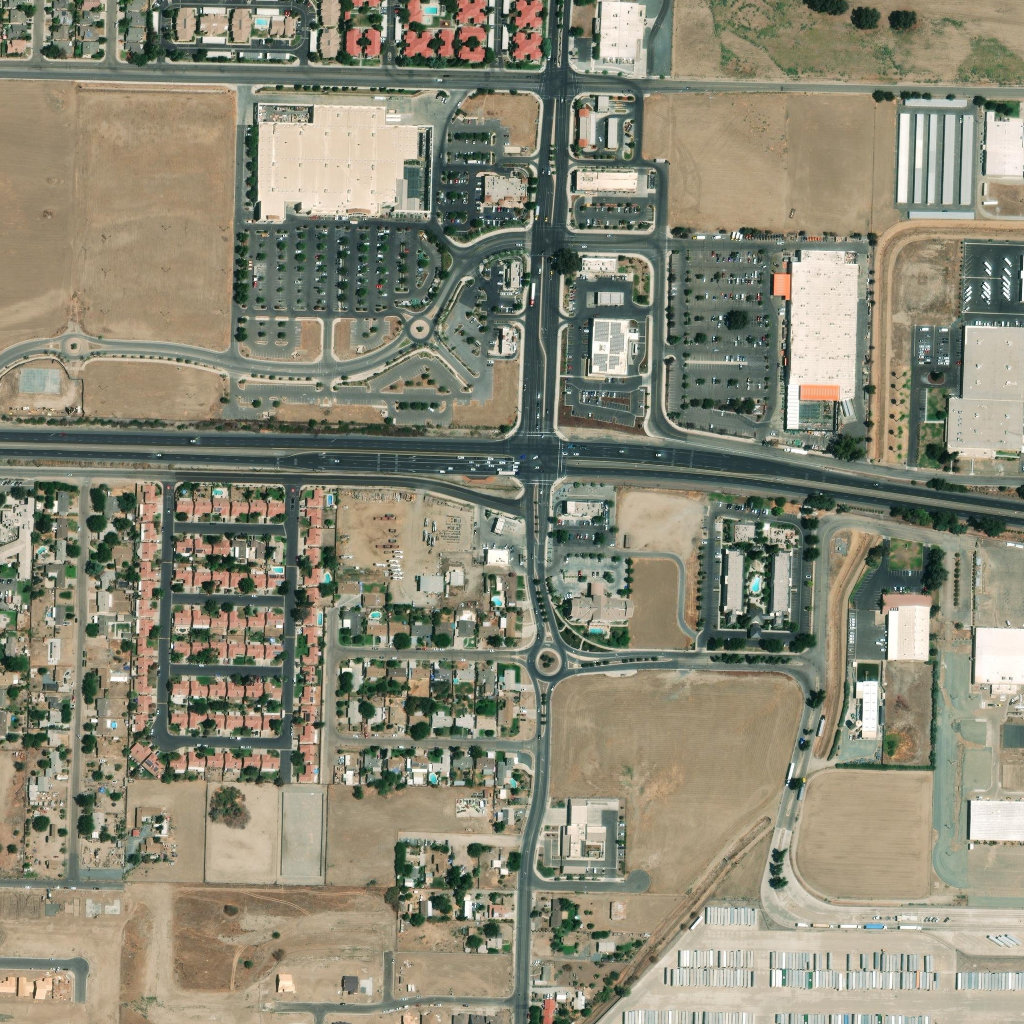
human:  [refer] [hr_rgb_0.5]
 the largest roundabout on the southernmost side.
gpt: <box>[[51, 62, 55, 66, 0]]</box>

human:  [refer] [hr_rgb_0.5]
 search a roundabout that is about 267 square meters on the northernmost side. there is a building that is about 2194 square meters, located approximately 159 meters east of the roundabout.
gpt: <box>[[40, 31, 41, 32, 0]]</box>

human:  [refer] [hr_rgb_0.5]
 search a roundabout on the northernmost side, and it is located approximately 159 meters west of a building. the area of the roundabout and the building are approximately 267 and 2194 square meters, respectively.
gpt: <box>[[40, 31, 41, 32, 0]]</box>